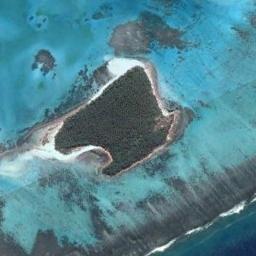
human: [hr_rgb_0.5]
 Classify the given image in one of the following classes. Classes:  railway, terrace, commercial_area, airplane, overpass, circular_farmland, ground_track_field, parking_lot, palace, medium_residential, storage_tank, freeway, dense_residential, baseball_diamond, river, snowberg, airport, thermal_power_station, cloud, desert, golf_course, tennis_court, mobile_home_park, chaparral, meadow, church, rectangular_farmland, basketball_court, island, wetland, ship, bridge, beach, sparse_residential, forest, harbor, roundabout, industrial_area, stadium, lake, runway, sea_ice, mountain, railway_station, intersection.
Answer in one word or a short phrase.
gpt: island